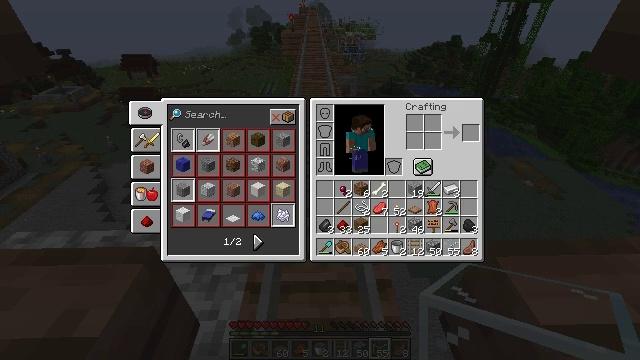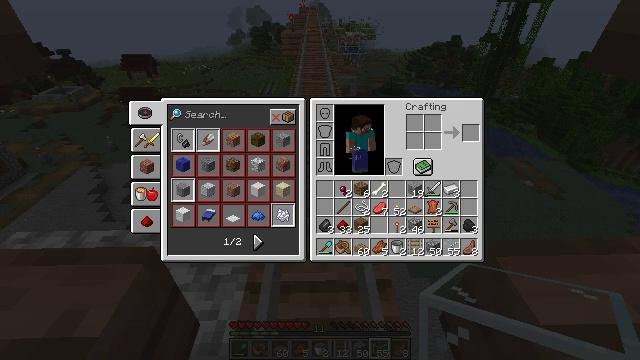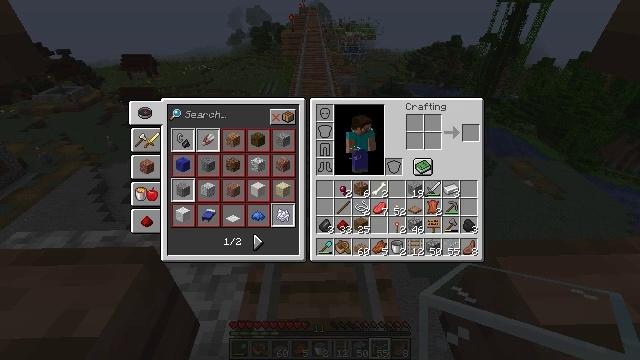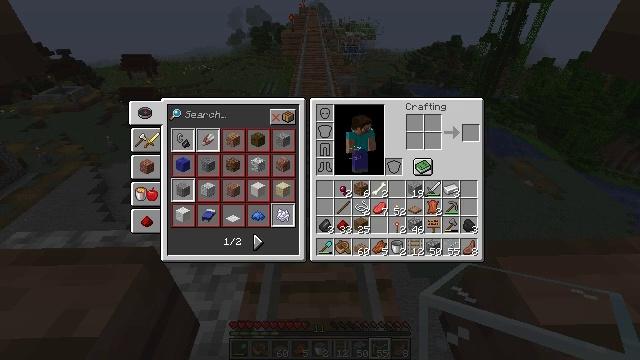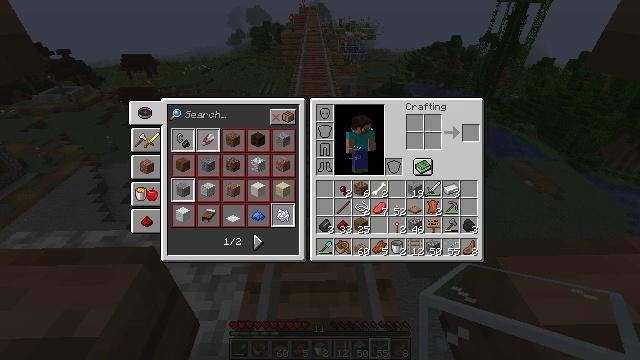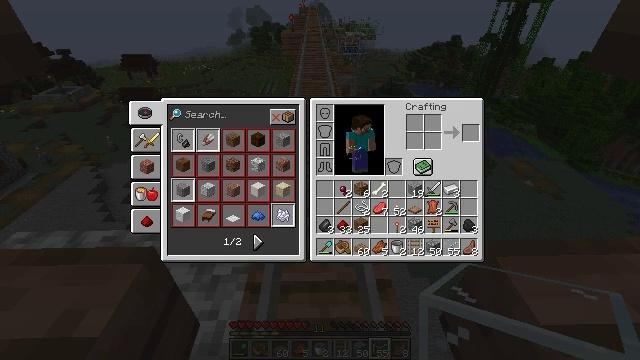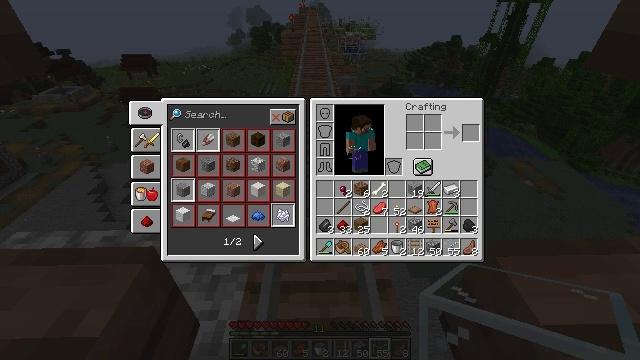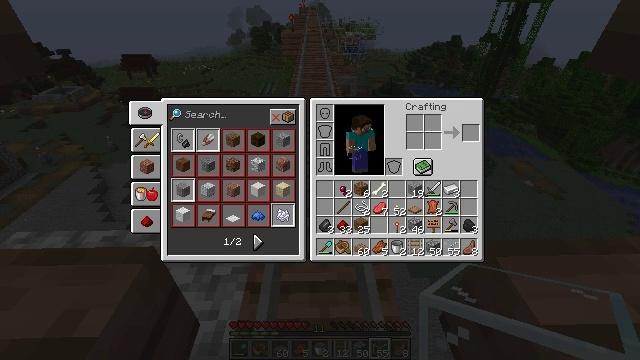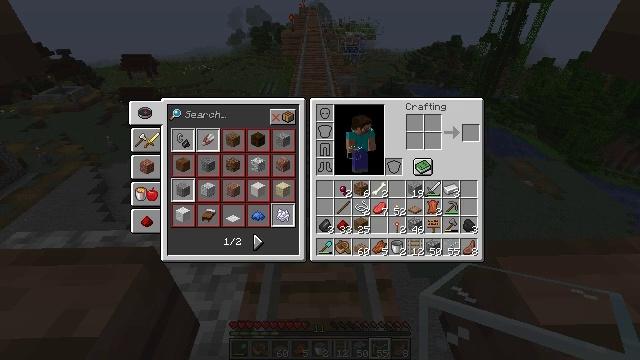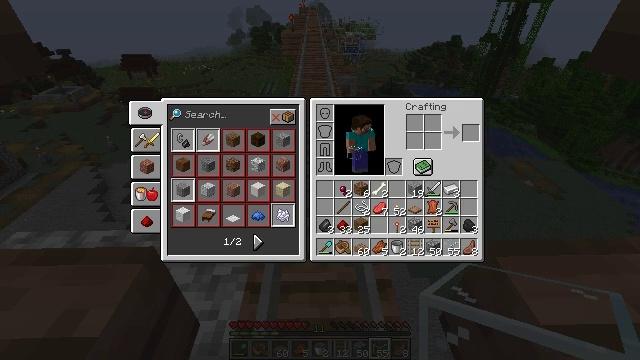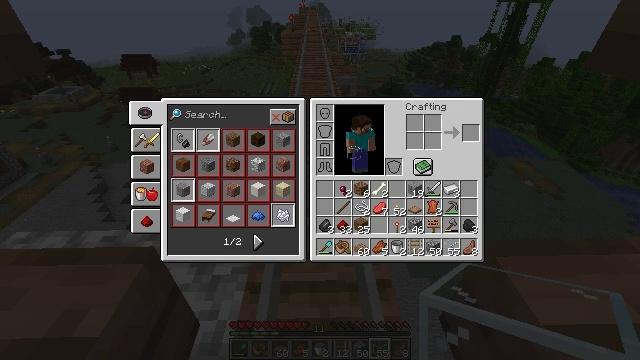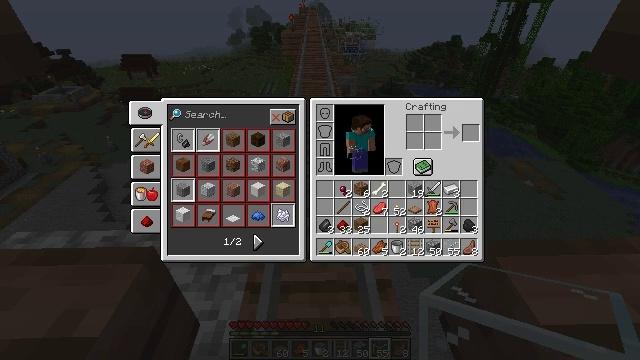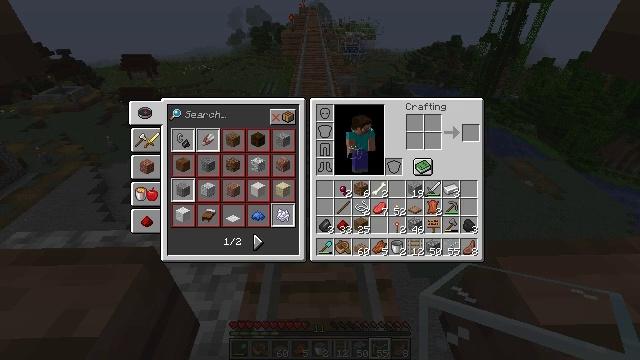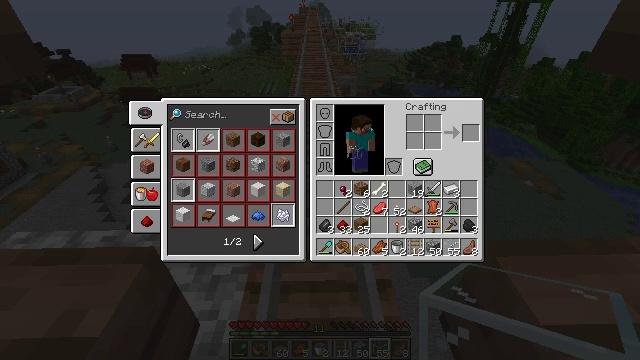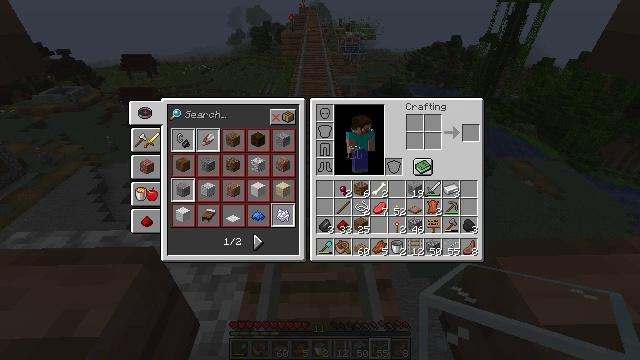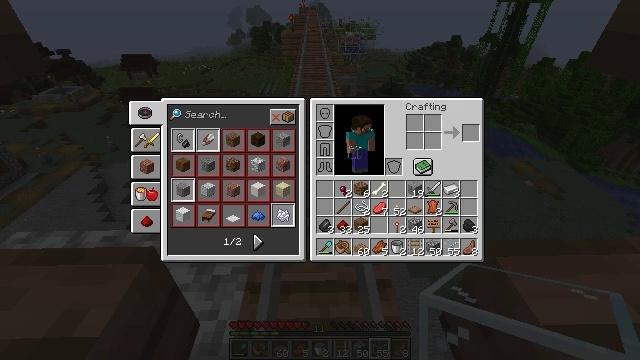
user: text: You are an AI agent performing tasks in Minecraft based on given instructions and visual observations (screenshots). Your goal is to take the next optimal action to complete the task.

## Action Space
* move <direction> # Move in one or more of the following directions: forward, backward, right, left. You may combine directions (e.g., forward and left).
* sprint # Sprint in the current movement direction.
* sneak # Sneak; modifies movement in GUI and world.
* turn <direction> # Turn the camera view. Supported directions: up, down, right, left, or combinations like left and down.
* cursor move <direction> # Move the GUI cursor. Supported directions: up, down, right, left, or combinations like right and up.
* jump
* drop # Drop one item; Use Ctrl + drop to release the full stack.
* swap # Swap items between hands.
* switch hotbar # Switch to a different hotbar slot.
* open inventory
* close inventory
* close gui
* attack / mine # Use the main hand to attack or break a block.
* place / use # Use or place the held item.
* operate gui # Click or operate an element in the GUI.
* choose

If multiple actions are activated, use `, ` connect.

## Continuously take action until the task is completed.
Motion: motion action
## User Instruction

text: Mine the glass to clear the view.
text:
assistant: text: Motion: no_op
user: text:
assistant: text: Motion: no_op
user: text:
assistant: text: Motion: no_op
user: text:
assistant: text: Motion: no_op
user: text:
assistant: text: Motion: no_op
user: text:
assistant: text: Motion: no_op
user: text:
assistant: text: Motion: no_op
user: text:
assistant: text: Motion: no_op
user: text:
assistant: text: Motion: no_op
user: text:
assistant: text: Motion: no_op
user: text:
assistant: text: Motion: no_op
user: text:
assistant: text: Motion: no_op
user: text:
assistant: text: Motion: no_op
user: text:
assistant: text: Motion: no_op
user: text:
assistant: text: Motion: no_op
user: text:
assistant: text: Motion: no_op
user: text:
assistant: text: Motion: no_op
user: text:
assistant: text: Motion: no_op
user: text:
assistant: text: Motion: no_op
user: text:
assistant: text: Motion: no_op
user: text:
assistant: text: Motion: no_op
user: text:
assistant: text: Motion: no_op
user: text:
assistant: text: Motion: no_op
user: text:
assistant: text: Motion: no_op
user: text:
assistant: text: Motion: no_op
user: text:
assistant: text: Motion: no_op
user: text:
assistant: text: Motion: no_op
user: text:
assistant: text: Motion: no_op
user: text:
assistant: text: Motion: no_op
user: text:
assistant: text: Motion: no_op